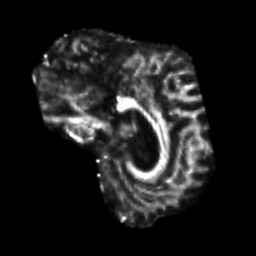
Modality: FA
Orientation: sagittal
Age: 52
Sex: male
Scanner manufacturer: siemens
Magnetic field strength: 3 T
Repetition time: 7.3 s
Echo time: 0.087 s